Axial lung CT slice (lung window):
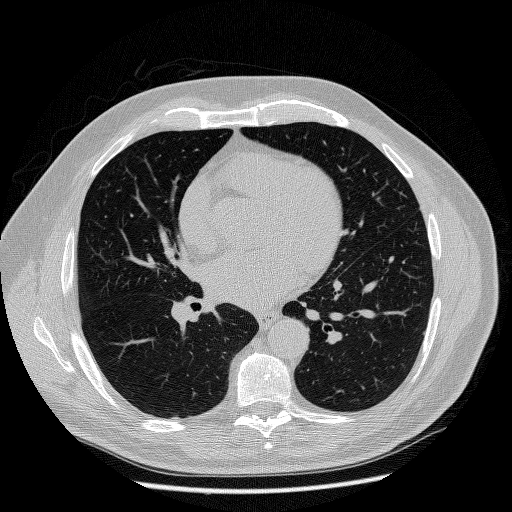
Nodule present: no